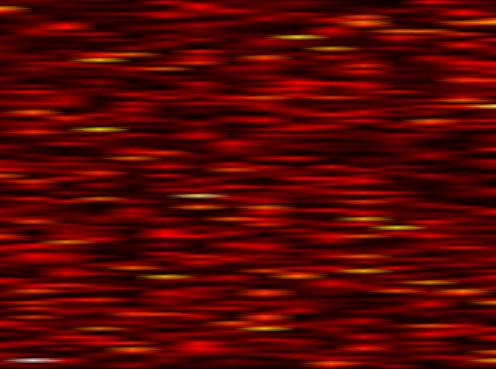
Label: OFDM